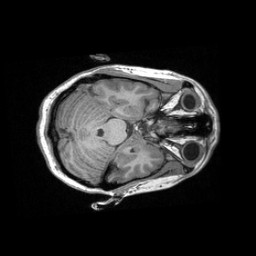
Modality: T1w
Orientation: axial
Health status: healthy
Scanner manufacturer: siemens
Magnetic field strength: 3 T
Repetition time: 2.3 s
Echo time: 0.00287 s